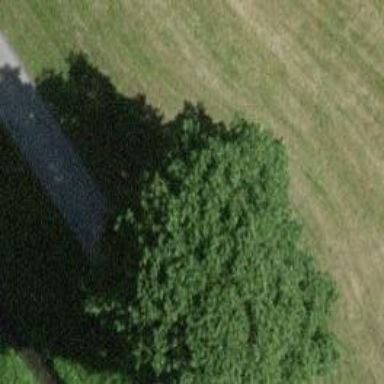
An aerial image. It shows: Single tag "natural: tree."